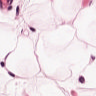
Metastatic tissue present: no